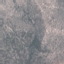
Label: HerbaceousVegetation